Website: crate-barrel
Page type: billing-address
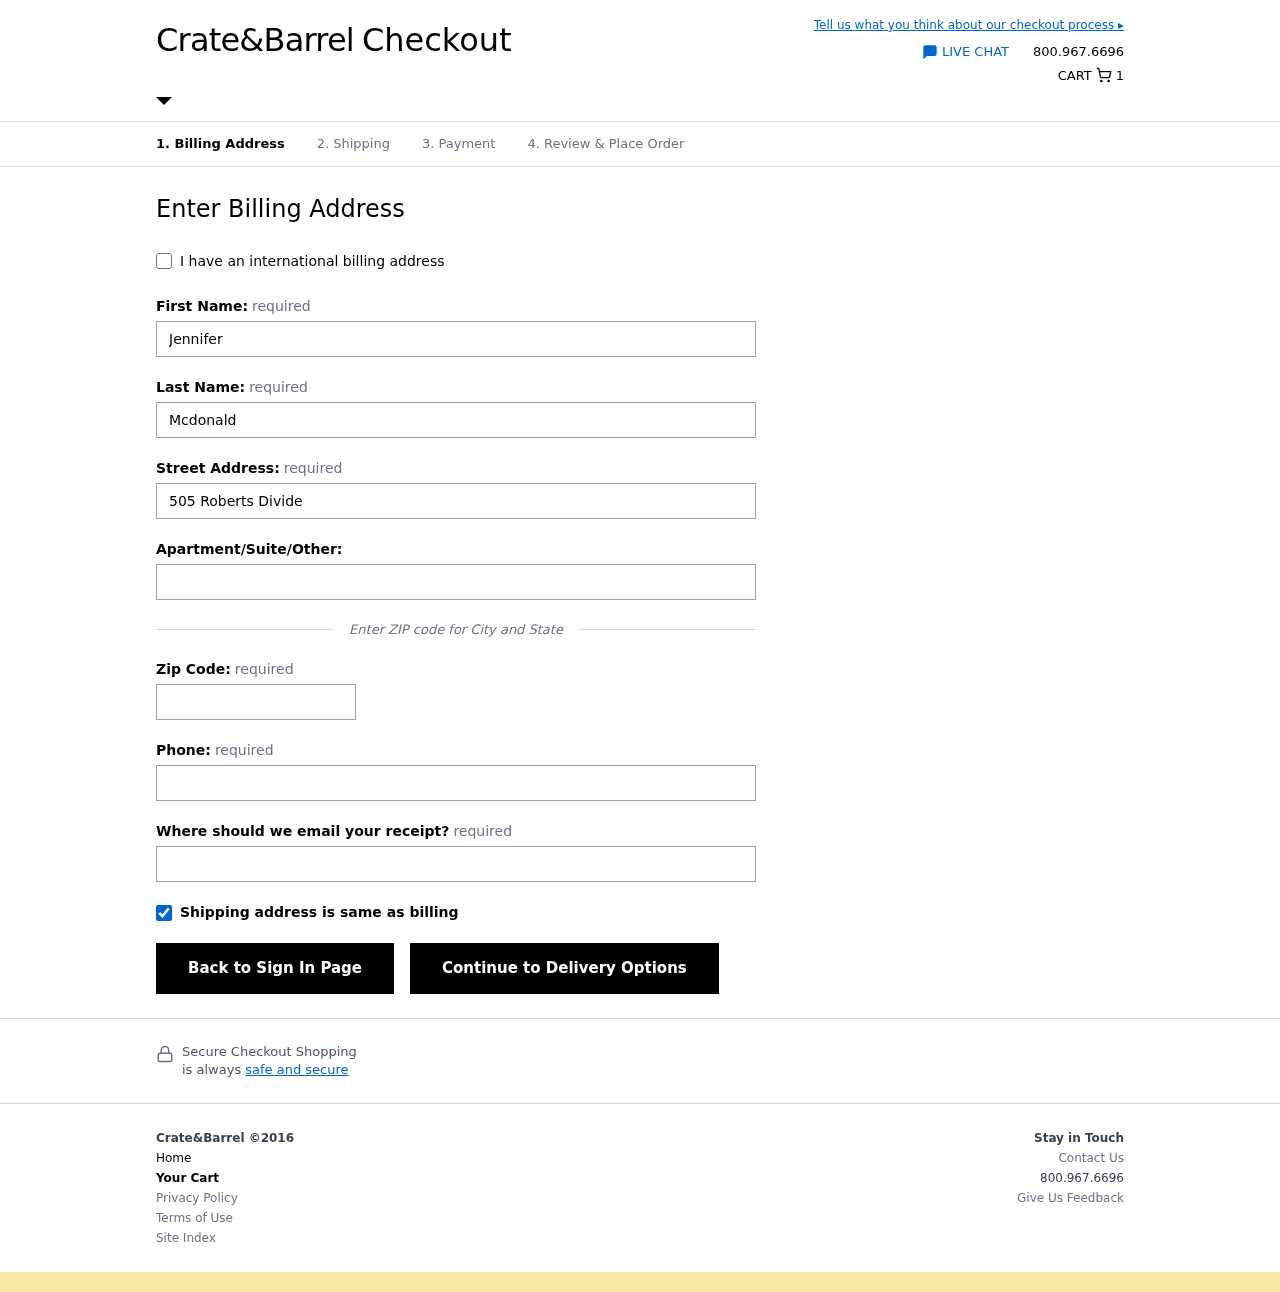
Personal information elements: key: PII_EMAIL
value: jennifer_mcdonald@hotmail.com
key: PII_FIRSTNAME
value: Jennifer
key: PII_LASTNAME
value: Mcdonald
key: PII_PHONE
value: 7797618192
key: PII_POSTCODE
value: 44960
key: PII_STREET
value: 505 Roberts Divide
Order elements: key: ORDER_NUM_ITEMS
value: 1